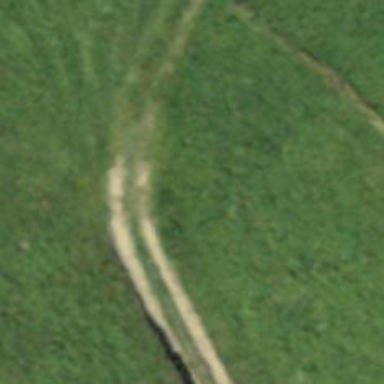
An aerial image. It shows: Track with grade5 tracktype.